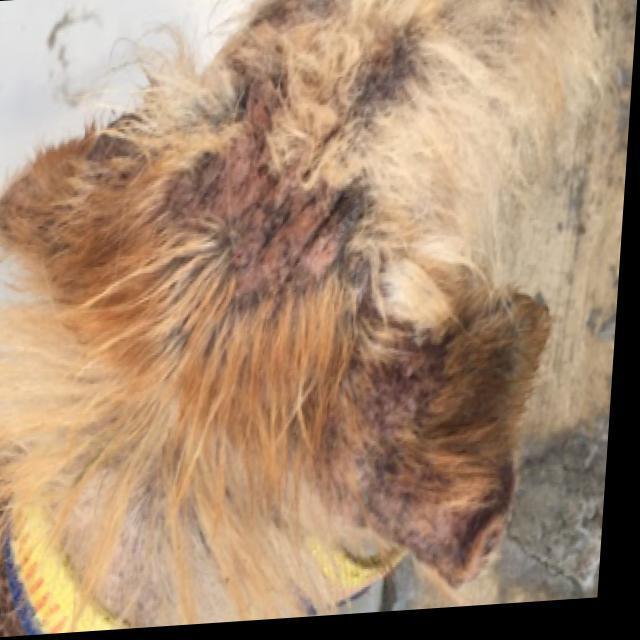
Canine demodicosis (Demodex mange) — caused by Demodex canis mites. Presents with alopecia, follicular papules, pustules, and comedones. Often localized on face and forelimbs.